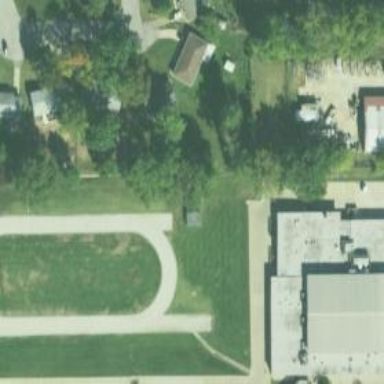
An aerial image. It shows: School.